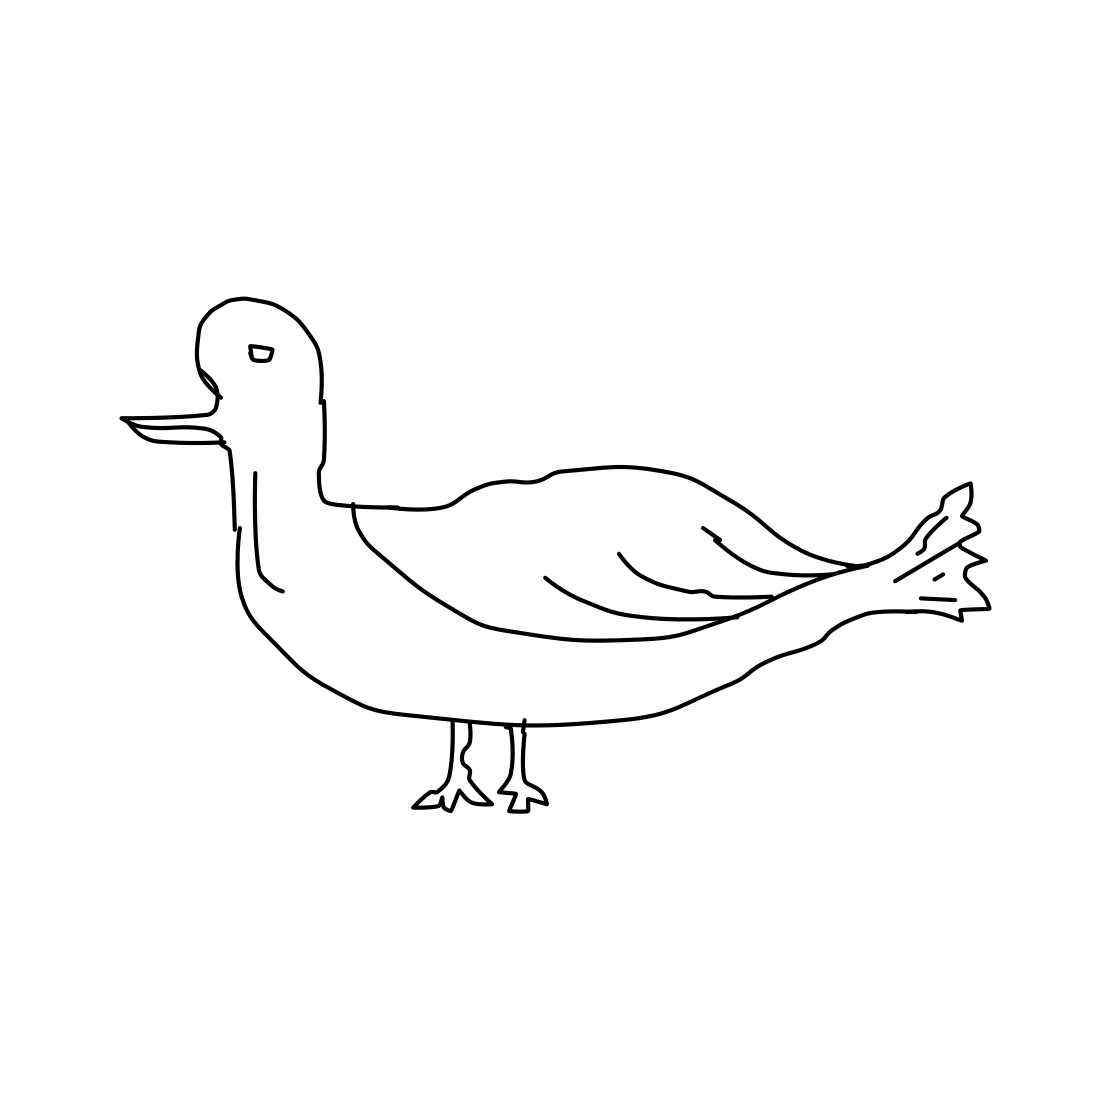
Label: standing bird